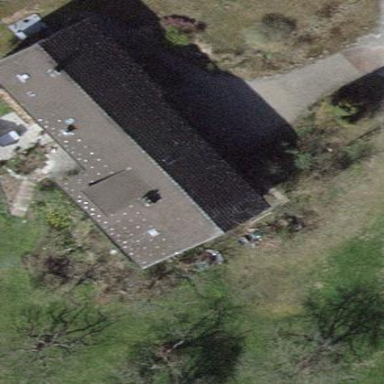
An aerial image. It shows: Terrace building.